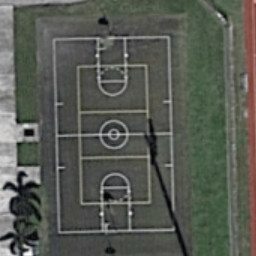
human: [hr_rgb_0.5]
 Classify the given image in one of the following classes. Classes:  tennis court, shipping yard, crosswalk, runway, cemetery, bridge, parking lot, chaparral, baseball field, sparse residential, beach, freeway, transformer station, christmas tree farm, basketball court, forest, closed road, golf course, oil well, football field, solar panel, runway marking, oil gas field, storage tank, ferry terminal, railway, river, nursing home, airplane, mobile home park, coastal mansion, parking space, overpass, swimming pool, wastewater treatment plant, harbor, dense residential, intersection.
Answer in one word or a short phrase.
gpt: basketball court